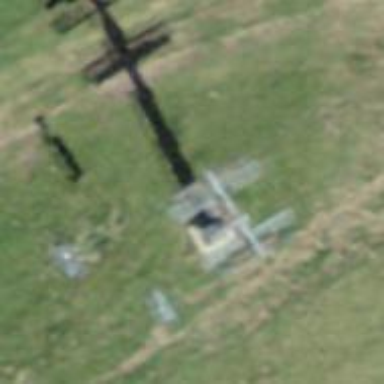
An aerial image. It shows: Pylon used for aerialway.